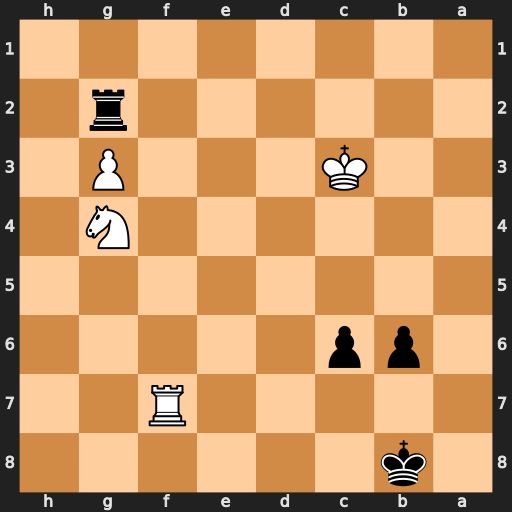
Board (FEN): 1k6/5R2/1pp5/8/6N1/2K3P1/6r1/8
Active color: b
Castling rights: -
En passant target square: -
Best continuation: Rxg3+ Kd4 Rxg4+